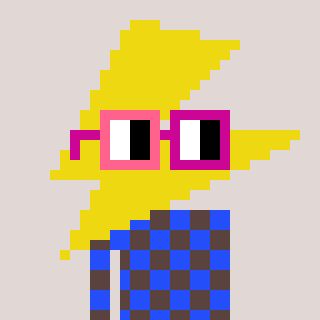
a pixel art character with square pink and red glasses, a lightning bolt-shaped head and a darkbrown-colored body on a warm background